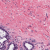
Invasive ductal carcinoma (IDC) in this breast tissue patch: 0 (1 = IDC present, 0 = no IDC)